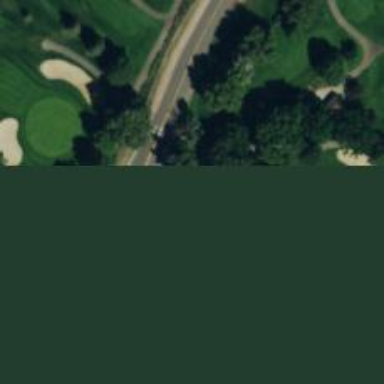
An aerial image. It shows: Track that is also known as Golf Cart path.